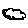
Label: cloud